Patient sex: M
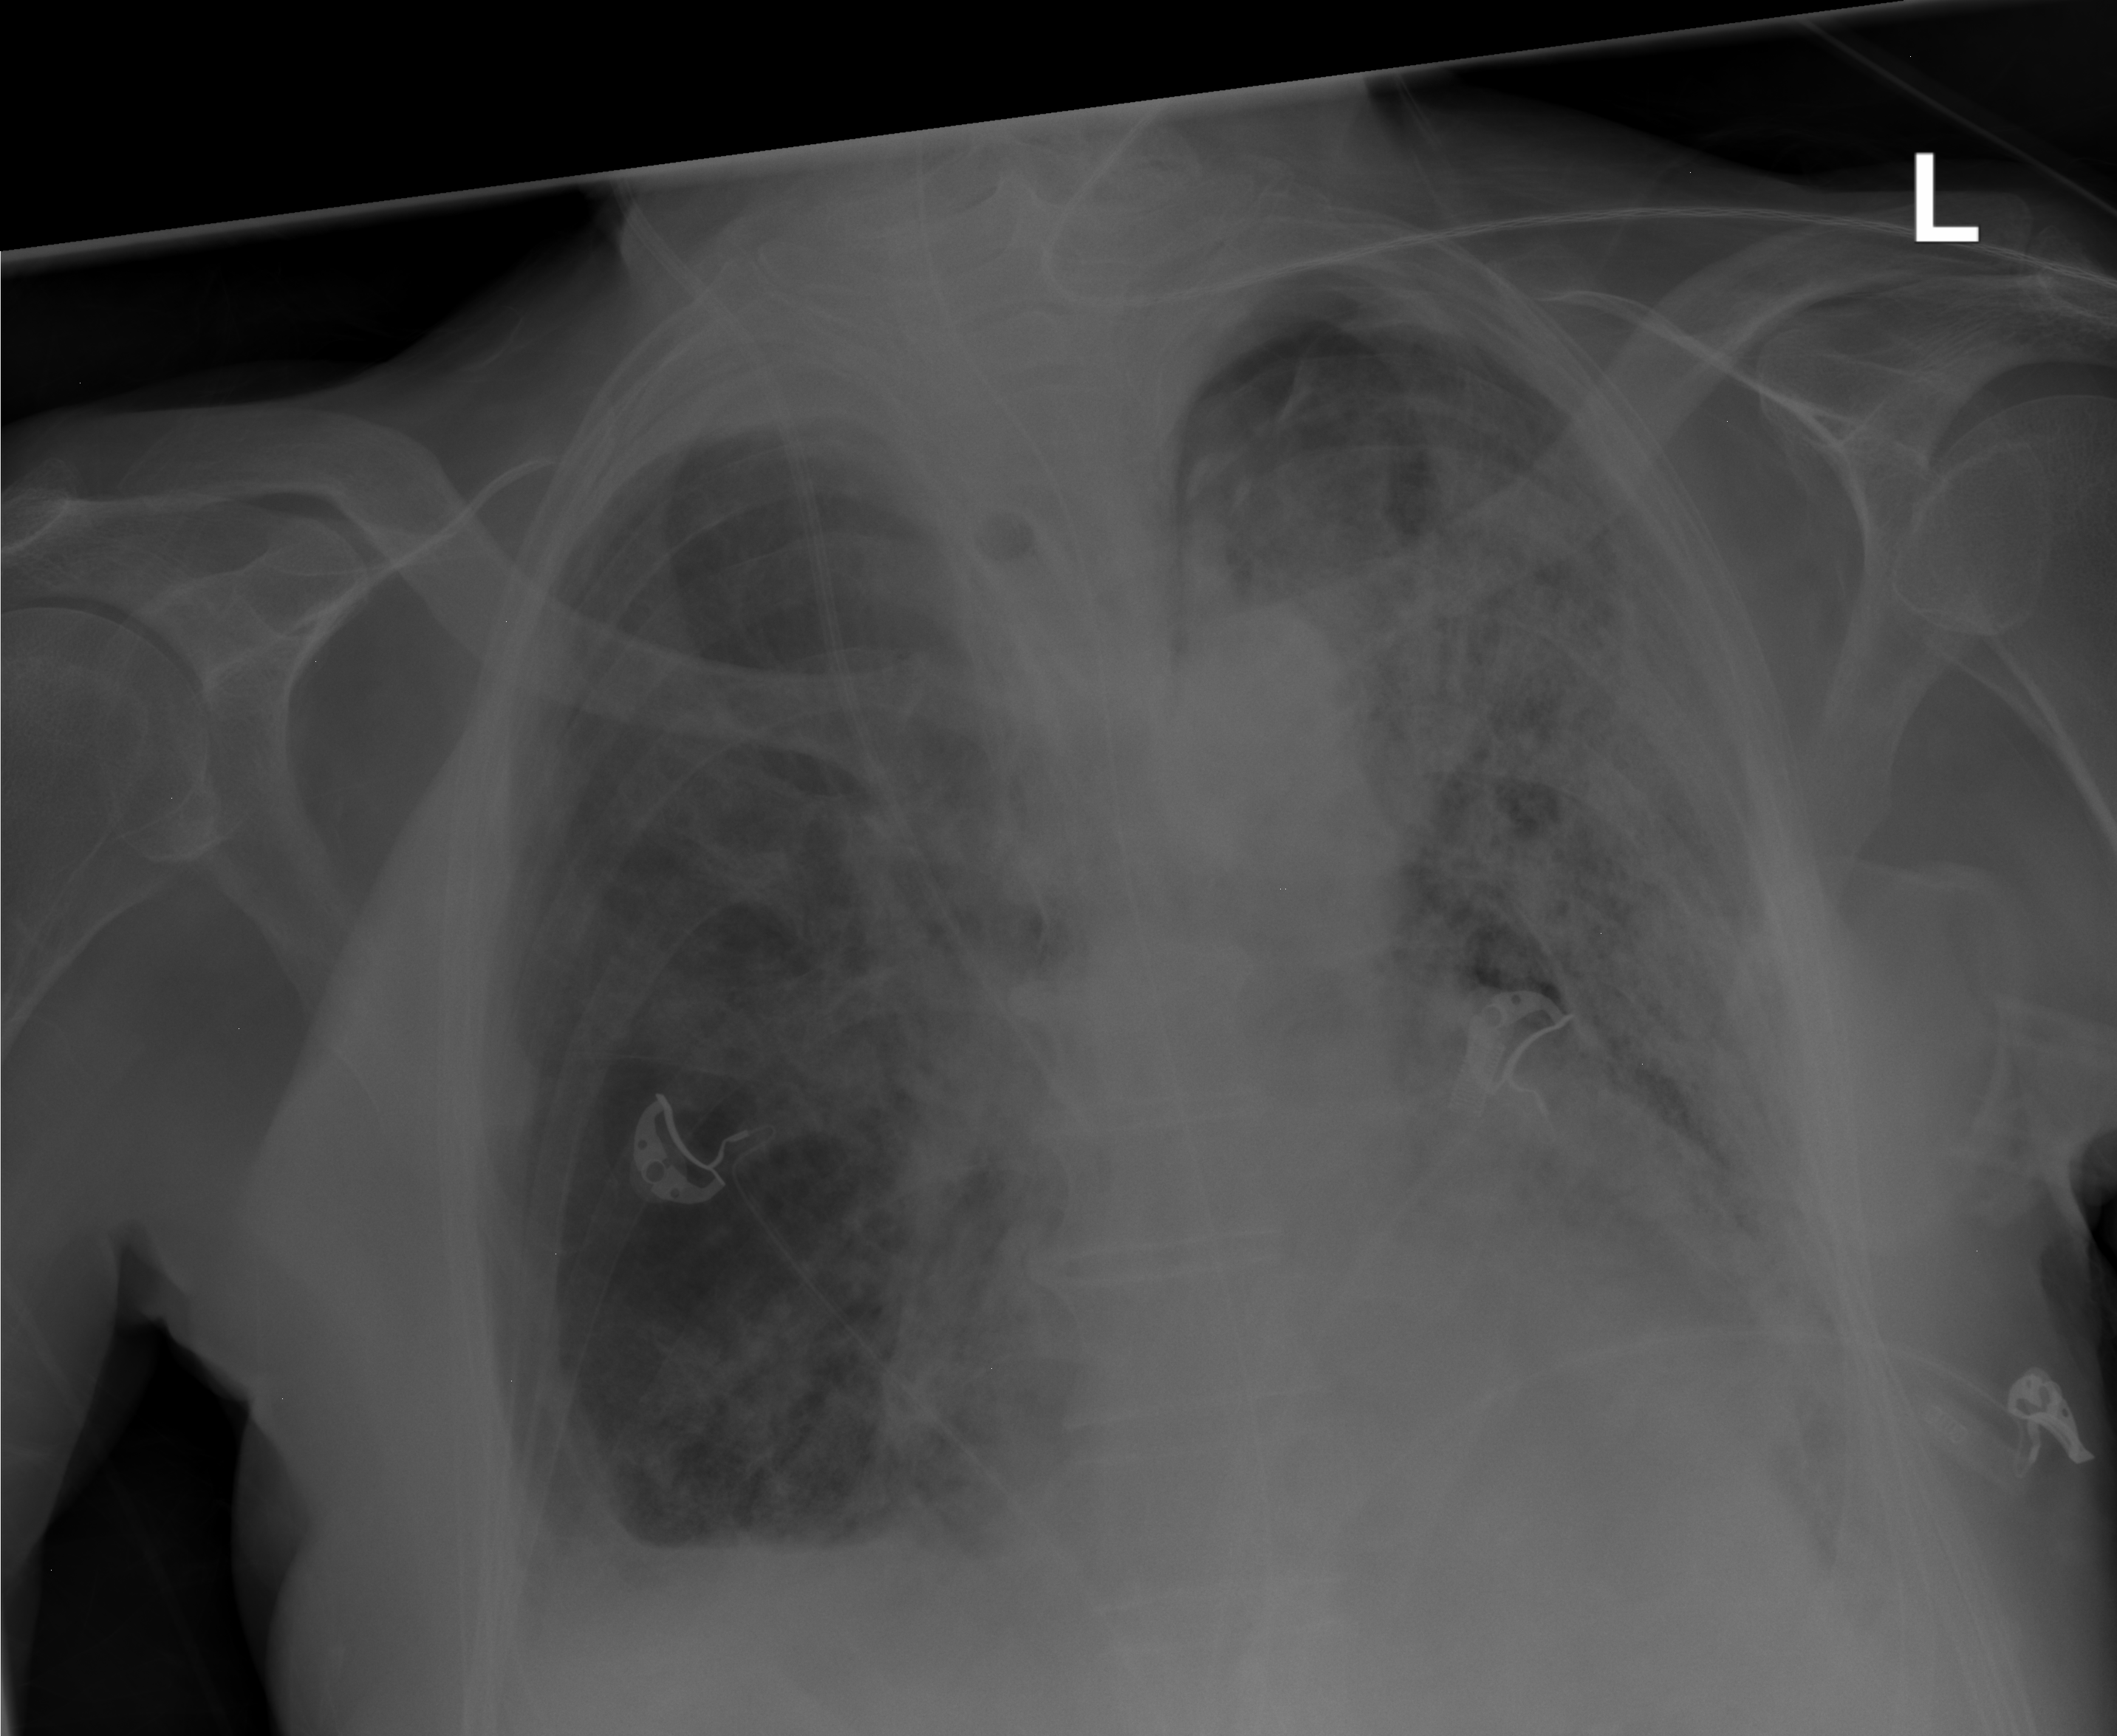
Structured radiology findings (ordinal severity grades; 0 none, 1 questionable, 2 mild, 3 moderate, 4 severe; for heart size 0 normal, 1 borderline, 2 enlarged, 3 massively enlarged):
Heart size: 1
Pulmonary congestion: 0
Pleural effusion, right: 2
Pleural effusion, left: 2
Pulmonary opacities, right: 2
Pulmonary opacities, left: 3
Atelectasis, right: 3
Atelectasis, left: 3